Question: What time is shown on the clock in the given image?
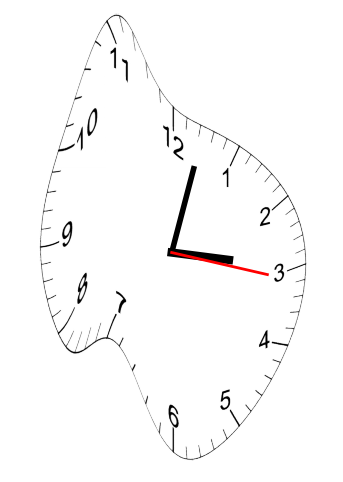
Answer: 03:02:16